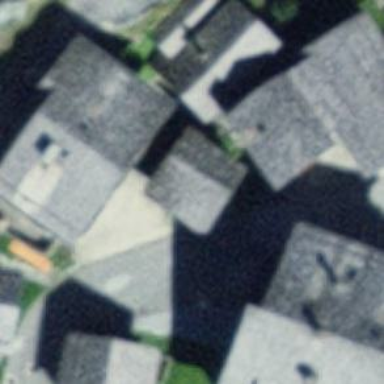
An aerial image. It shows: Building with tile roof.